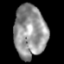
Tissue: lung
Cell type: Myeloid cells
Senescence score: 0.21
Nuclear area (px): 1679
Mean DAPI intensity: 147.714